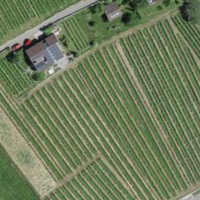
EUNIS habitat code: 40
Species observed at this site:
Euphorbia lathyris